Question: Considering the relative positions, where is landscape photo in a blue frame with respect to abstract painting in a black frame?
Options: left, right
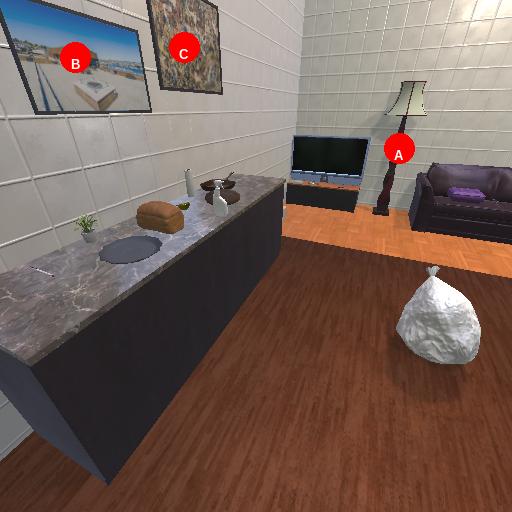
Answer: left